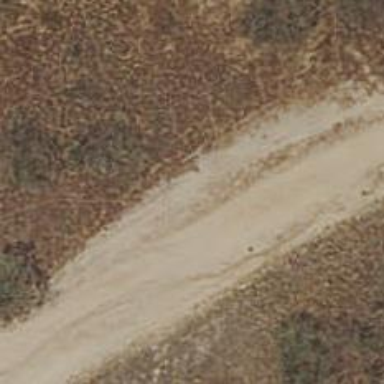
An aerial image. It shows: Dirt footway.